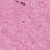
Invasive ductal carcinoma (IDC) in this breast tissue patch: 0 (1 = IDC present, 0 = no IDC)